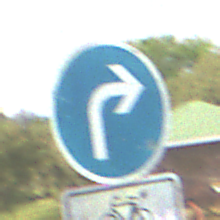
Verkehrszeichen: VorgeschriebeneFahrtrichtungRechts
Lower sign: EinspurigeFahrzeugeFrei6
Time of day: MorningAfternoon
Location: Outdoor (Nature)
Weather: PartlyCloudy
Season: NotSpecified
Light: Natural